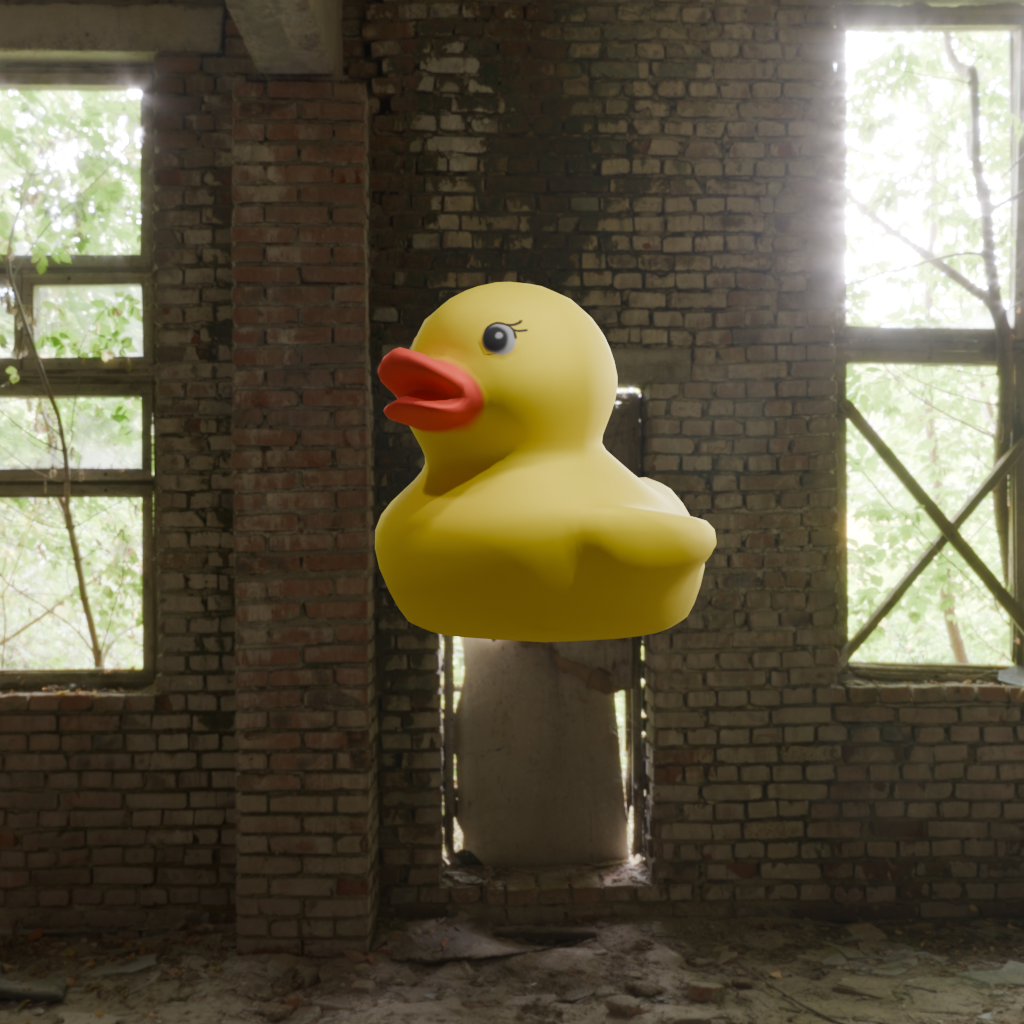
an image of a yellow rubber duck seen from <front_left> in an interior of an abandoned industrial building.